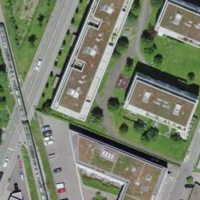
EUNIS habitat code: 54
Species observed at this site:
Symphoricarpos albus